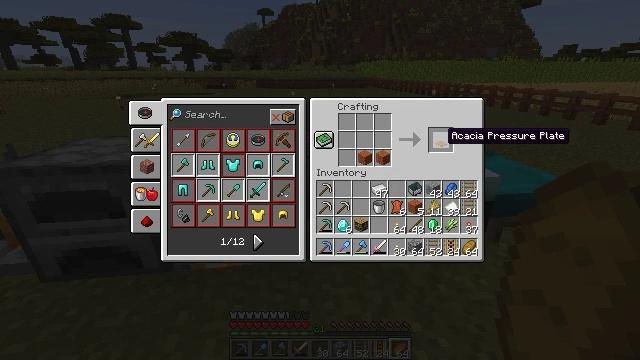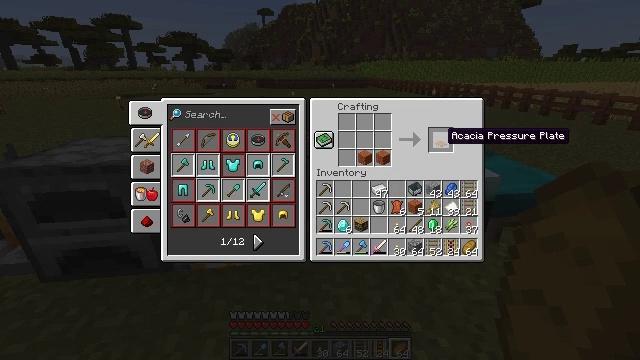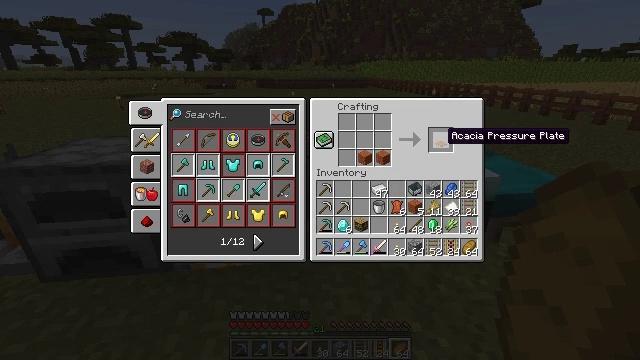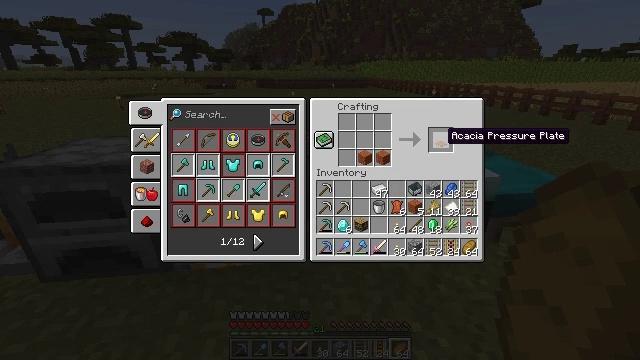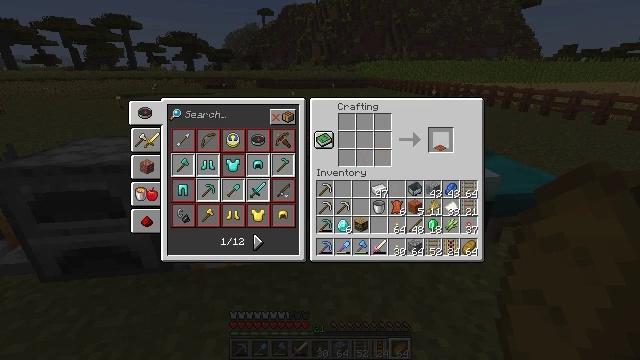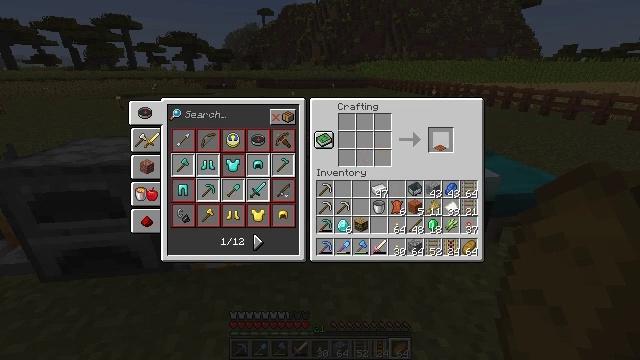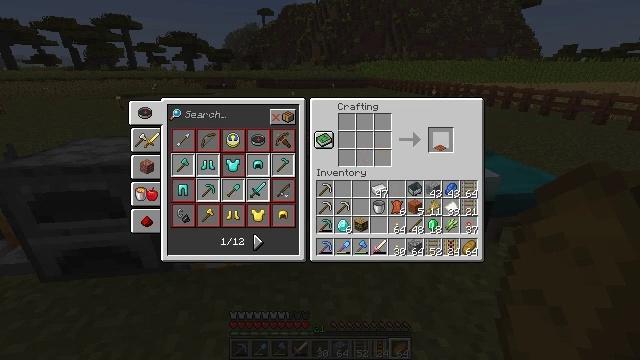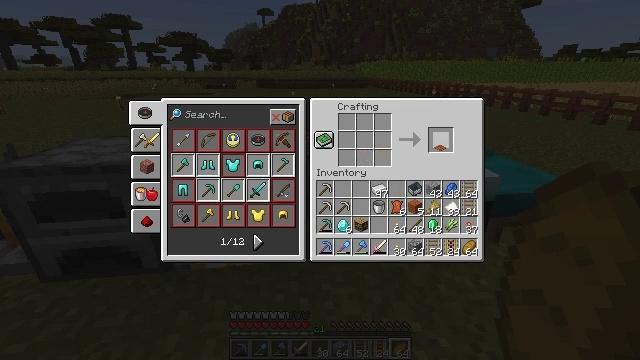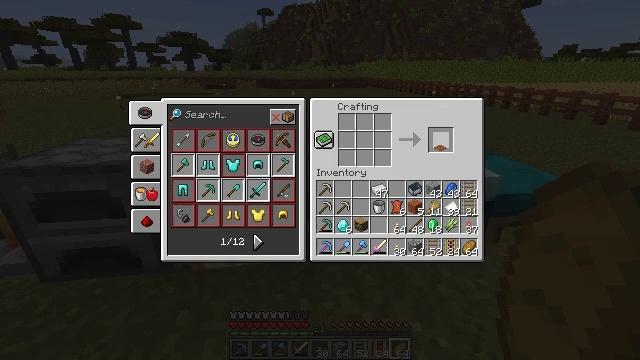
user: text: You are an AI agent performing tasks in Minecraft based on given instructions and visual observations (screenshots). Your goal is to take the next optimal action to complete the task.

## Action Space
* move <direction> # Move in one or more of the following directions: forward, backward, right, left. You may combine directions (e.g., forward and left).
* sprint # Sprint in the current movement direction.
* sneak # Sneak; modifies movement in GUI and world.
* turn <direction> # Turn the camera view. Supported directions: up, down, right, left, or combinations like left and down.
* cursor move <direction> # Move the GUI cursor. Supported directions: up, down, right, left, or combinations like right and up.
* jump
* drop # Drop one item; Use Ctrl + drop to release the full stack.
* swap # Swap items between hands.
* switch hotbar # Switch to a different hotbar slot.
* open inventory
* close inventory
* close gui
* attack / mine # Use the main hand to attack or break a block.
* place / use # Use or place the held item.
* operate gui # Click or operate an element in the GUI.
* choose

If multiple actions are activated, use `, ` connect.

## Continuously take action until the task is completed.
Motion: motion action
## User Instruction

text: Open the crafting table and make an acacia pressure plate.
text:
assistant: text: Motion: no_op
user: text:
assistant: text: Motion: no_op
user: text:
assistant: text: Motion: no_op
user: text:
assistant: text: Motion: operate gui
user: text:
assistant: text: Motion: operate gui
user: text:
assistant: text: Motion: operate gui
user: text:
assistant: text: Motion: operate gui
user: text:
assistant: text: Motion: no_op
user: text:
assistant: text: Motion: no_op